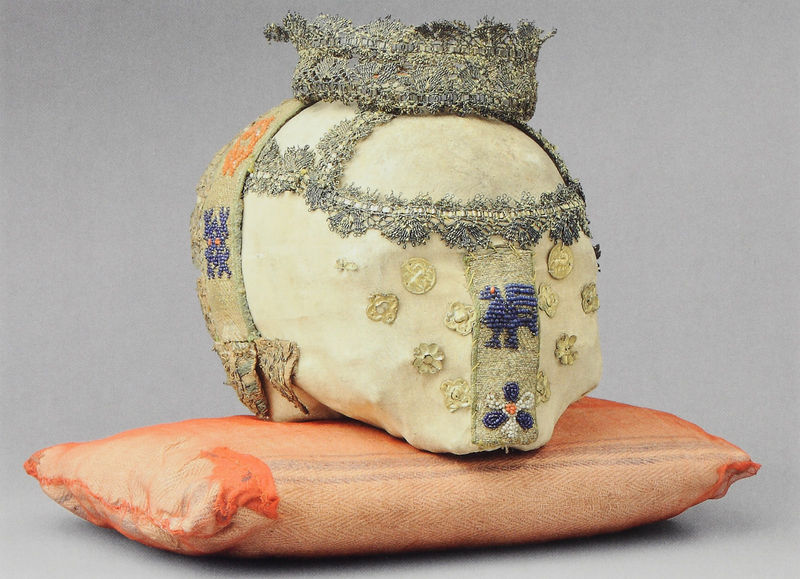
Titel: Zwei Reliquienhäupter auf bestickten Kissen aus der Abtei Marienfeld
Institution: NRW, Detmold, Ehem. Klosterkirche Marienfeld
Schlagwörter: blau, kopf, vogel, weiß, orange, schmuck, blüten, rot, haube, alt, kappe, geschichte, leinen, schädel, silber, spitze, bestickt, stickerei, stoff, krone, perlen, rosa, kreis, rund, kissen, ornamente, metall, pink, christlich, mittelalter, heilige, museum, heilig, reliquie, christentum, applikationen, fischgrät, tull, kronne, mittelaslter